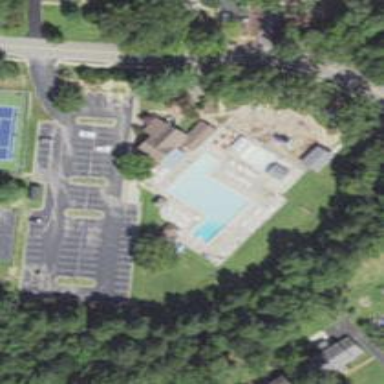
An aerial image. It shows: Sports centre focused on swimming activities.